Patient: sex F, age 75
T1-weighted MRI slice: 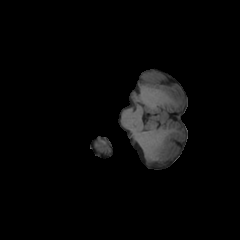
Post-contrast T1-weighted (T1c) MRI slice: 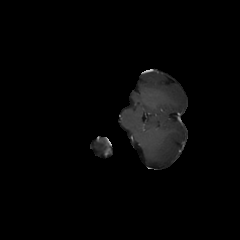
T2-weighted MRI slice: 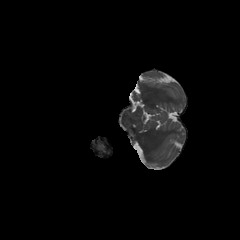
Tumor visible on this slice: no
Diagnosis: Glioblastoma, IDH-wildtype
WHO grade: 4